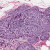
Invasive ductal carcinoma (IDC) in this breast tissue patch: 1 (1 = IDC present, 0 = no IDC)